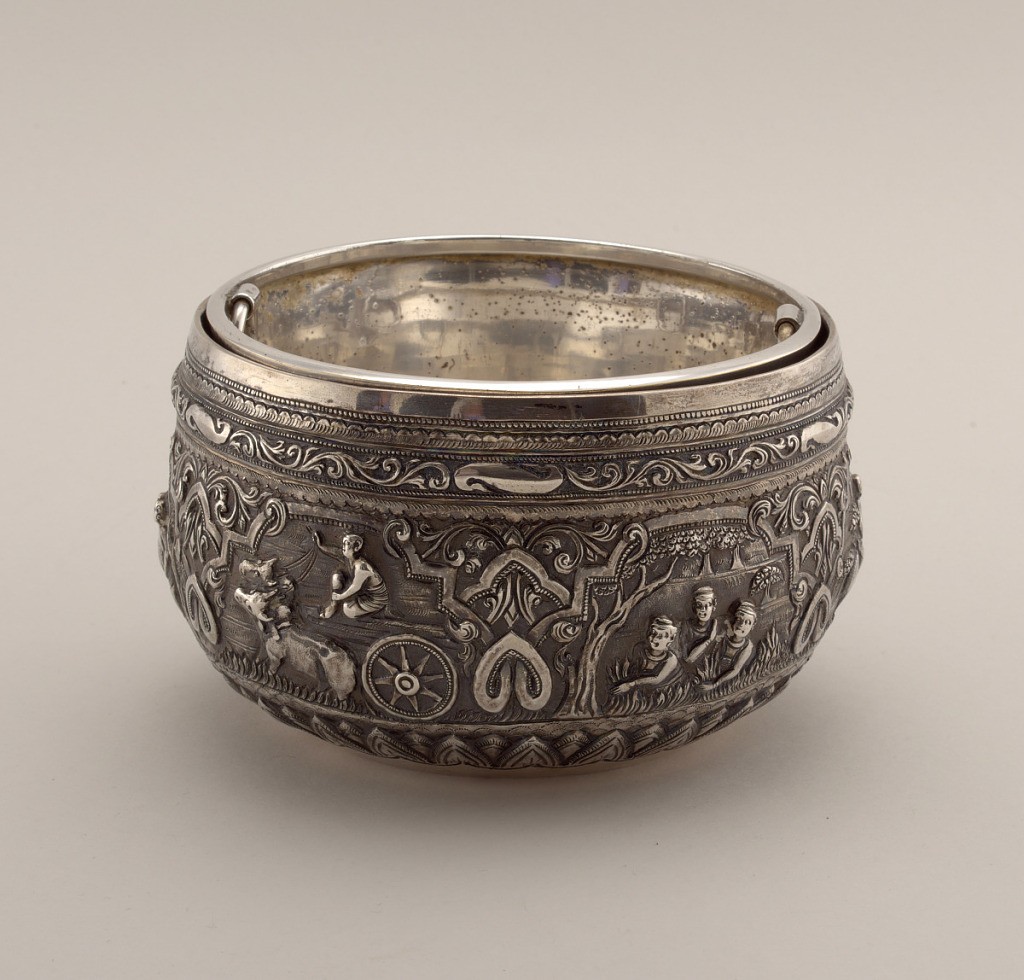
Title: Bowl
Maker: Gorham Manufacturing Company, Providence, Rhode Island, USA, founded 1818
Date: late 19th century
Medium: silver (bowl), silver pated, metal (liner)
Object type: bowl
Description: Deep bowl (a), hammered, slightly contracting toward top. High repousse scenes of figures at various rural activities, encircled by strap-and-scroll work, and foliated bands. Liner (b), cylindrical inset with two hinged rings, and eight small holes in bottom.